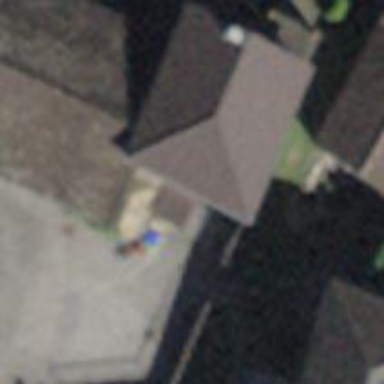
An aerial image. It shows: Detached building.